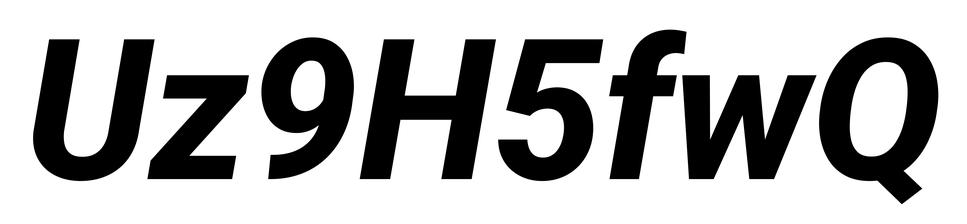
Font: Roboto-Italic_ExtraBold_Italic